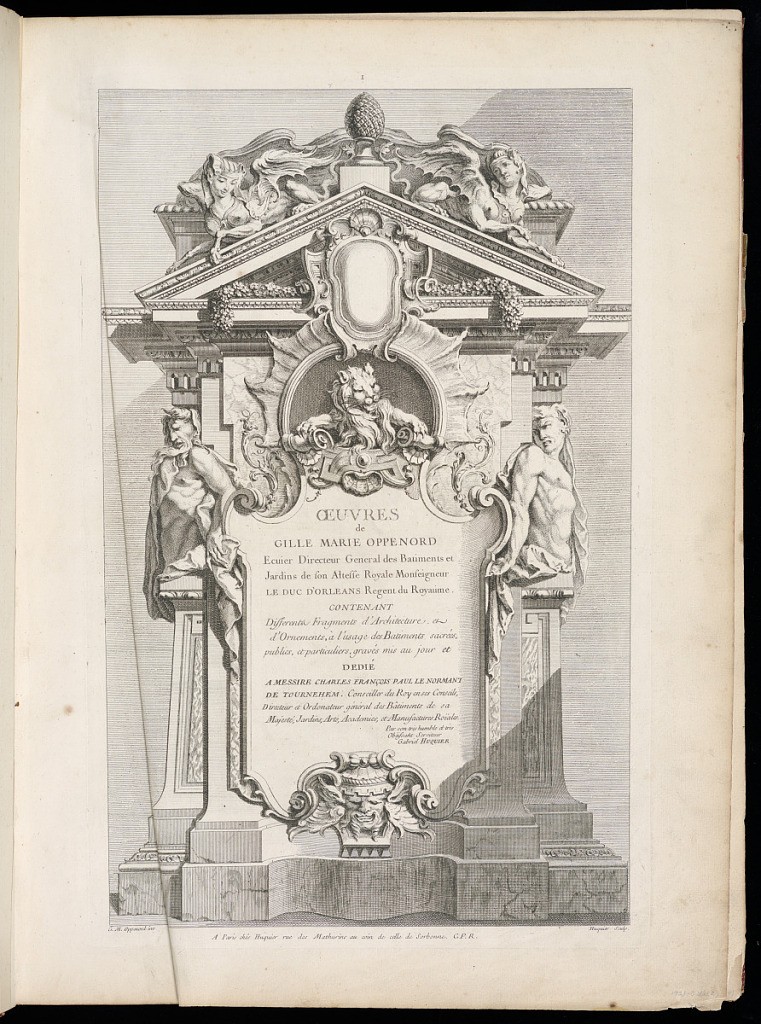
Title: Title Page
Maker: Gilles-Marie Oppenord, French, 1672–1742
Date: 1749-1761
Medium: Etching and engraving on laid paper
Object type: Bound print
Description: Title page (same as 1921-6-219-1) with lettering. The text is set within an architectural frame. The pediment is topped with sphinxes and a pinecone finial, and has at its peak an empty cartouche over which a lion emerges from a niche. Herms on either side support the text plate.The plate is signed and numbered.